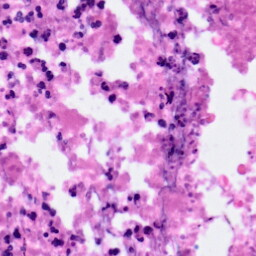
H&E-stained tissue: Pancreatic